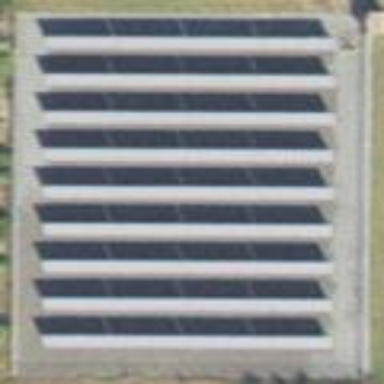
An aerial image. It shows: Solar power plant utilizing photovoltaic technology to generate electricity.